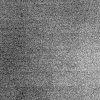
Atmospheric dust classification: dusty